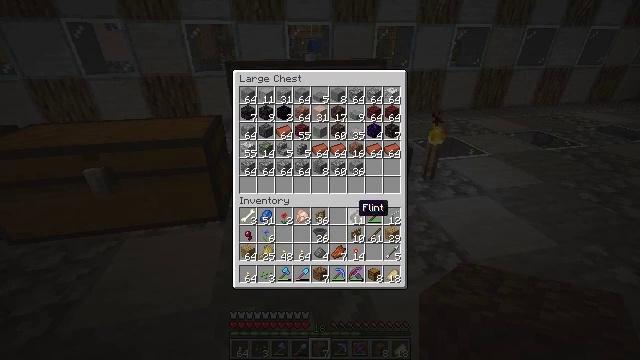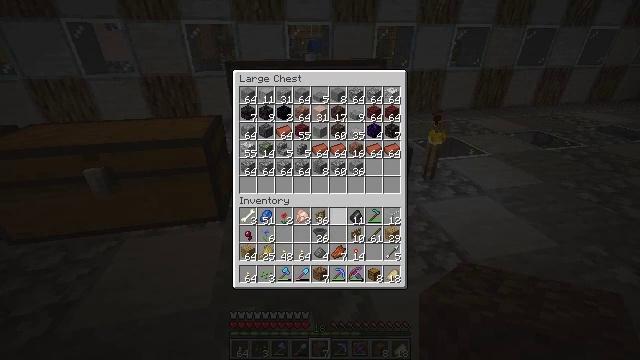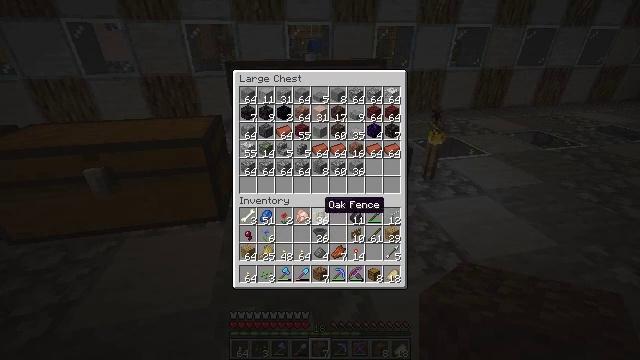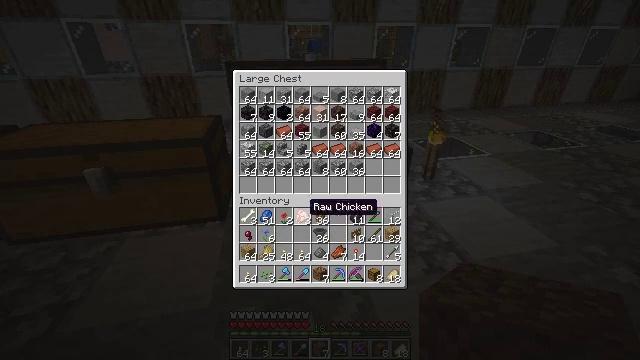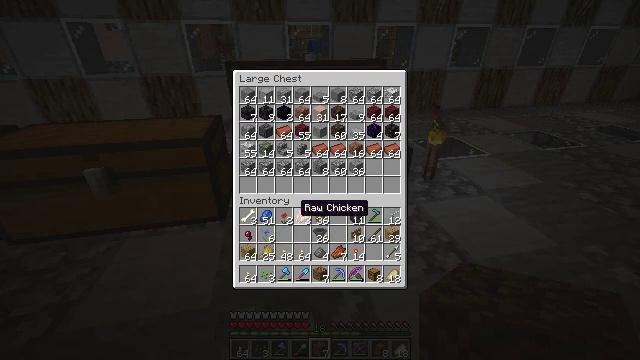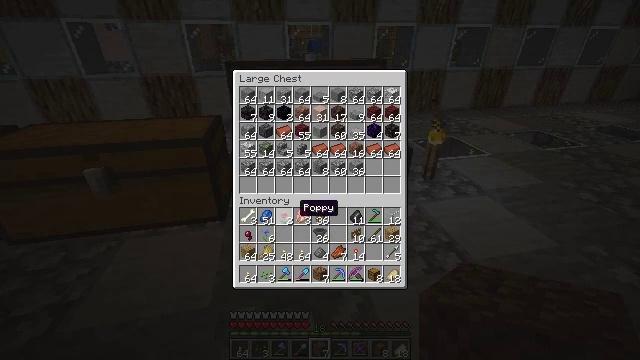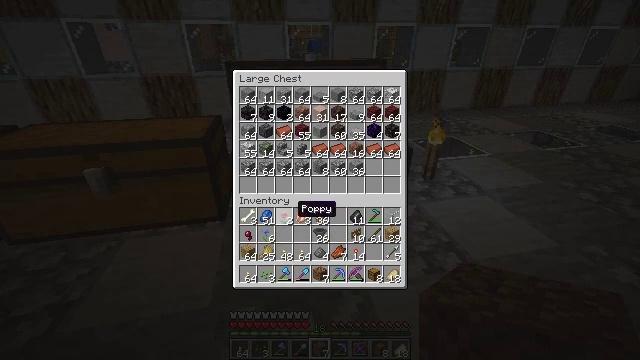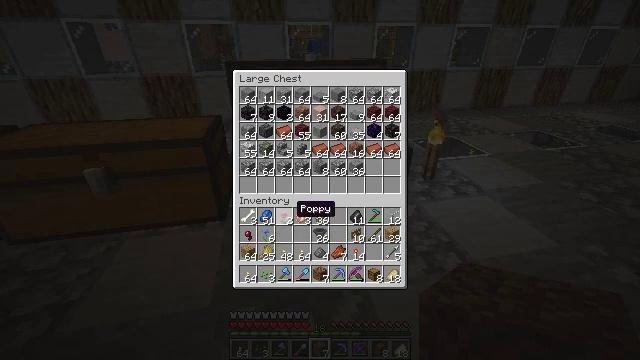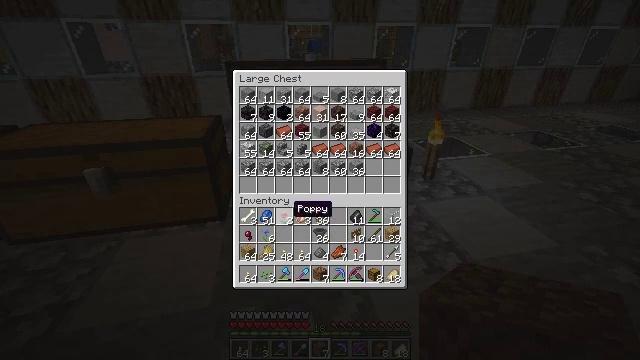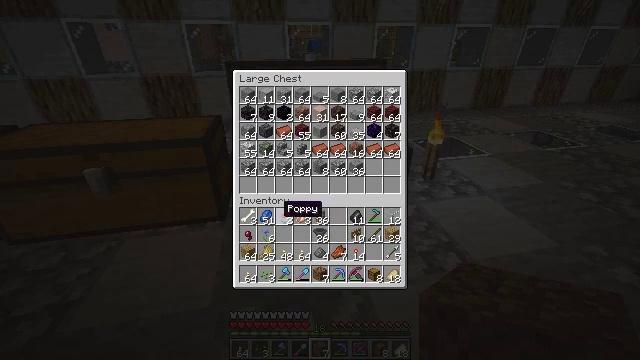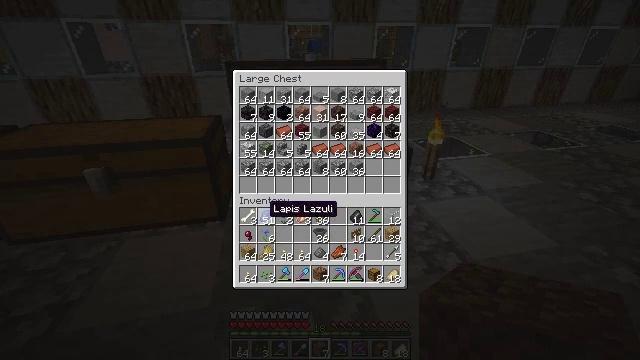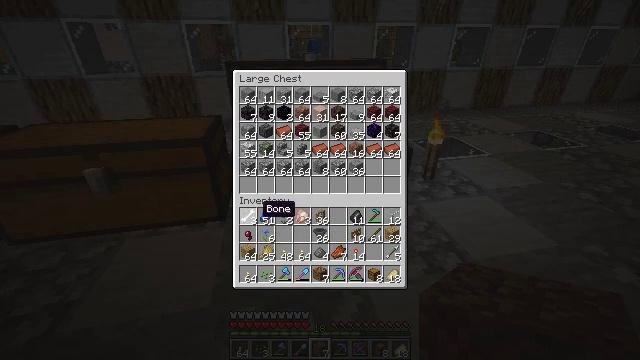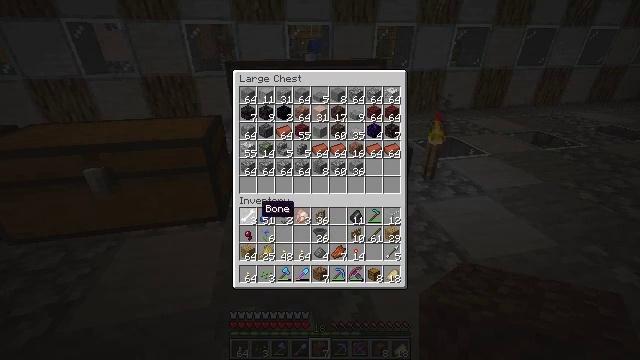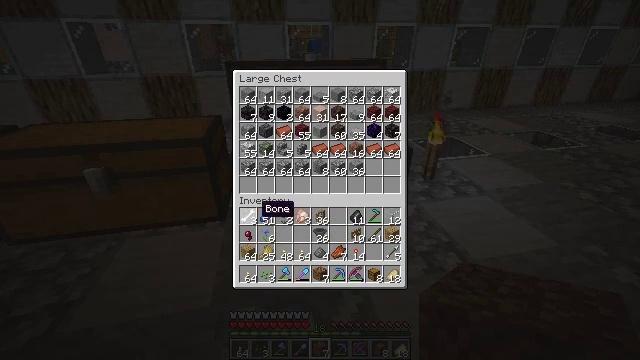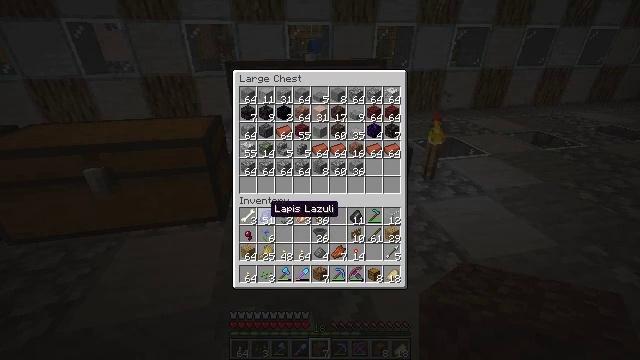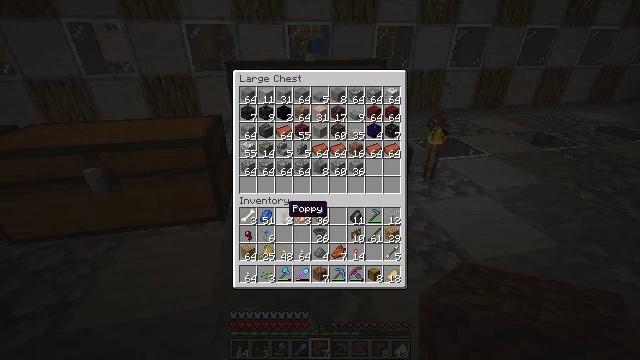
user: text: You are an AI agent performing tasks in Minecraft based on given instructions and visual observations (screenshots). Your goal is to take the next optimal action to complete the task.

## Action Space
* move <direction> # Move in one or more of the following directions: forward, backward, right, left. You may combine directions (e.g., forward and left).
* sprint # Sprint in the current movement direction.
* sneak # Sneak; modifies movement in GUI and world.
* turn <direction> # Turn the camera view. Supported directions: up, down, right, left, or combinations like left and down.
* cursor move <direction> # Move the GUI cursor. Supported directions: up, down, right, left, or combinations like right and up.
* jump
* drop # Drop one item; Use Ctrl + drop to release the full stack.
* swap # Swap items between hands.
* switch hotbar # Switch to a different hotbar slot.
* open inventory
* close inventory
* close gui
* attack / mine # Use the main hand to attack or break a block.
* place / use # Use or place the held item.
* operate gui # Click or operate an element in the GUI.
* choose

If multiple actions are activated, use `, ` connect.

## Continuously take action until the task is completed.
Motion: motion action
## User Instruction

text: Create an oak sign using the crafting table.
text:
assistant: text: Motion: sneak, cursor move left
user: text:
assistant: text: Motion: sneak, cursor move left
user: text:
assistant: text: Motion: sneak, cursor move left
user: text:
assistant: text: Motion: sneak, cursor move left
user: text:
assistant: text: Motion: sneak
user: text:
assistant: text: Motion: sneak
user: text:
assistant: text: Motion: sneak
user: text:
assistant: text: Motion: sneak
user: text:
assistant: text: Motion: sneak, cursor move left
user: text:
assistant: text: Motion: sneak, cursor move left
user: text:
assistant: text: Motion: sneak, cursor move left
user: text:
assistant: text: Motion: sneak
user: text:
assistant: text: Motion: sneak
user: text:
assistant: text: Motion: sneak, cursor move right
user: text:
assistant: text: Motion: sneak, cursor move right
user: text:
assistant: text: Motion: sneak, cursor move right
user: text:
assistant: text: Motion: sneak
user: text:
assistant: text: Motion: sneak
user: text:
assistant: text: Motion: sneak, cursor move left
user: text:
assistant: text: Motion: sneak, cursor move left and down
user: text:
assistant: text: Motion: sneak
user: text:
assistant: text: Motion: sneak
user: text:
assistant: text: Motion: sneak
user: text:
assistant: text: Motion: sneak
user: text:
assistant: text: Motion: sneak, cursor move right
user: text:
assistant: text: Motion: sneak, cursor move right and down
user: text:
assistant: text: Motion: sneak, cursor move right and down
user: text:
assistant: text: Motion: sneak, cursor move right
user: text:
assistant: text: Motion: sneak
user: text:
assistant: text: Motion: sneak